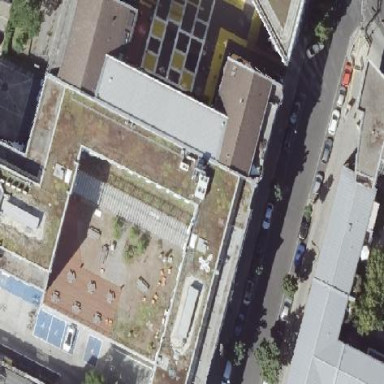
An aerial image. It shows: Part of building.